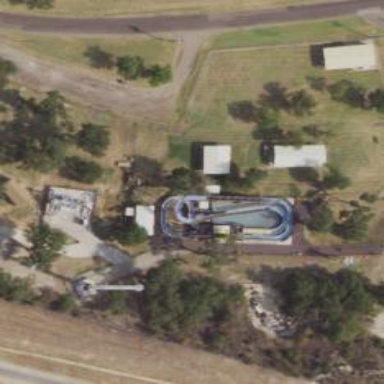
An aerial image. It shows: Water slide attraction.